Current action and preconditions to check: path_clear

Your task: For each precondition in the list above, predict whether it will hold at this action.

Consider the current scene as observed from the mobile robot's camera, and analyze the predicted future states of all dynamic agents (e.g., people, animals, vehicles, or any moving entities) within the NEXT SECOND.

IMPORTANT: Only answer "very likely" if you are absolutely certain—based on strong, clear evidence—that a dynamic agent will violate the precondition in the predicted future state. Do NOT answer "very likely" for unlikely, ambiguous, or low-probability risks.

Ask yourself for each precondition: Is there a high probability, with clear and convincing evidence, that the predicted future states of any dynamic agent will interfere with the predicted future state of the currently executing action within the NEXT SECOND, causing that precondition to fail?

Assess the risk level based on these predictions. Use "likely" or "very likely" if motions create a clear risk of interference.

Use "neutral" or "improbable" if agents are nearby but their predicted paths are clearly diverging or non-conflicting.

Failure Risk Categories: "very improbable", "improbable", "neutral", "likely", "very likely"

Answer Format: Output ONLY the probability_of_failure value from these categories: "very improbable", "improbable", "neutral", "likely", "very likely"

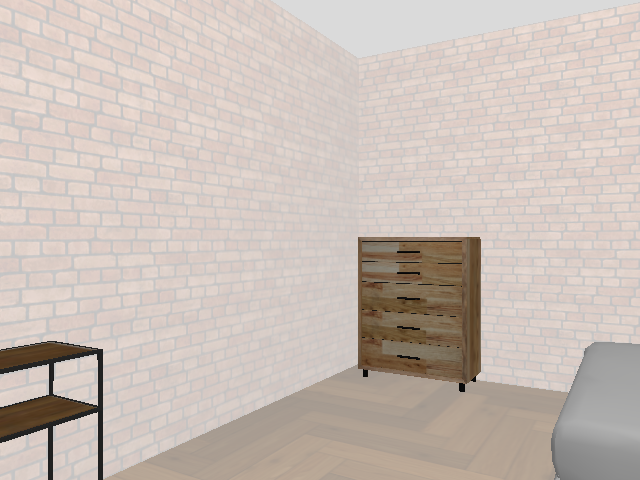

Answer: very improbable